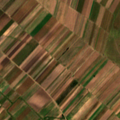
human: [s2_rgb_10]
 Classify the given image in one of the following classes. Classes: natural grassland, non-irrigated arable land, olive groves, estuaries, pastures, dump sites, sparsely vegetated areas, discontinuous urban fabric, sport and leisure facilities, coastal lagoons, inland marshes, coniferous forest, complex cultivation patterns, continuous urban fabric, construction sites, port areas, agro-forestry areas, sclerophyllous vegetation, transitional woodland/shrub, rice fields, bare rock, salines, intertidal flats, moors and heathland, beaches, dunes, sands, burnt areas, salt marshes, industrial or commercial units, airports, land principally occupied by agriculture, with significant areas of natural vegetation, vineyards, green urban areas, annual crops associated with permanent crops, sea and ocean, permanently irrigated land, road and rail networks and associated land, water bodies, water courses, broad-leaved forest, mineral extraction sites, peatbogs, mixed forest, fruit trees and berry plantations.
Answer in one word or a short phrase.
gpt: non-irrigated arable land, pastures